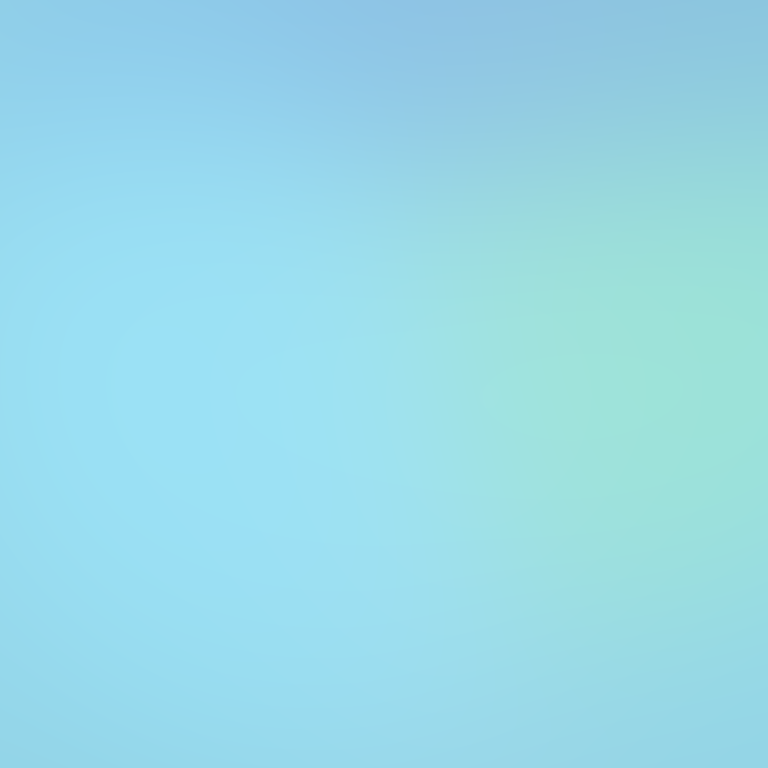
Abstract light effect, smooth gradient from soft blue to gentle green, calm atmosphere, diffuse light, no room, no furniture, no objects.